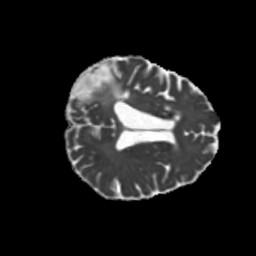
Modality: MD
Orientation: axial
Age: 68
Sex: female
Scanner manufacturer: siemens
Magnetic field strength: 3 T
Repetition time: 5.25 s
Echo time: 0.08 s